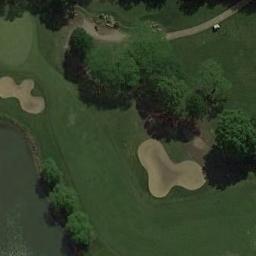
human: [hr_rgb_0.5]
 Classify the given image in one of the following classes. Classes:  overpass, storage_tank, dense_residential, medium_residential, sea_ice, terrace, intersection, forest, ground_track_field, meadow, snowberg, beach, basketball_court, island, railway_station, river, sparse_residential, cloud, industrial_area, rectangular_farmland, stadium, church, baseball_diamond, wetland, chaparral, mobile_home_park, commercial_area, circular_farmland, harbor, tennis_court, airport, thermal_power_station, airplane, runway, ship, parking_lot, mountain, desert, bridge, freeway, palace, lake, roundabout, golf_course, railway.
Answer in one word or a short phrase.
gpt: golf_course